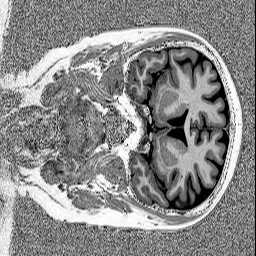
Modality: MP2RAGE
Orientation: coronal
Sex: female